Field crop: maize
Growth stage: 2
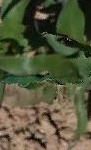
Species: maize